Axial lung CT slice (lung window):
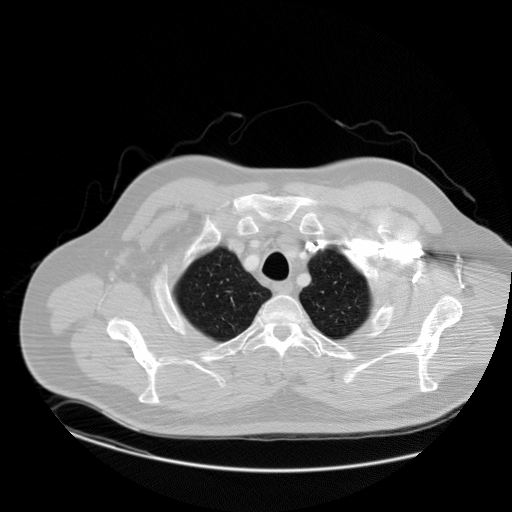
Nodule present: no